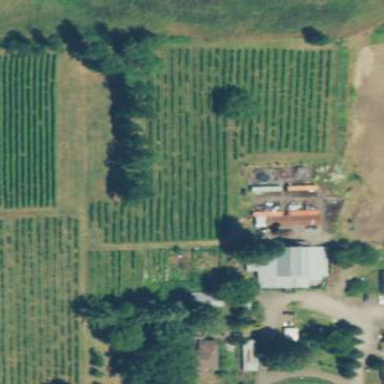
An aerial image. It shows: Scenic vineyard area with wine grapes crop.